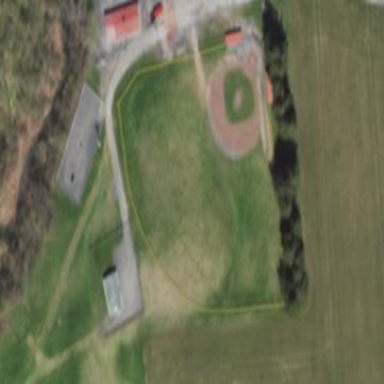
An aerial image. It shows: Baseball pitch for leisure land activities.